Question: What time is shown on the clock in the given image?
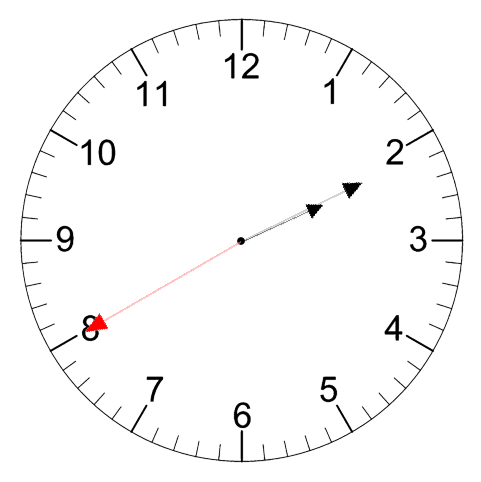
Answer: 02:10:40